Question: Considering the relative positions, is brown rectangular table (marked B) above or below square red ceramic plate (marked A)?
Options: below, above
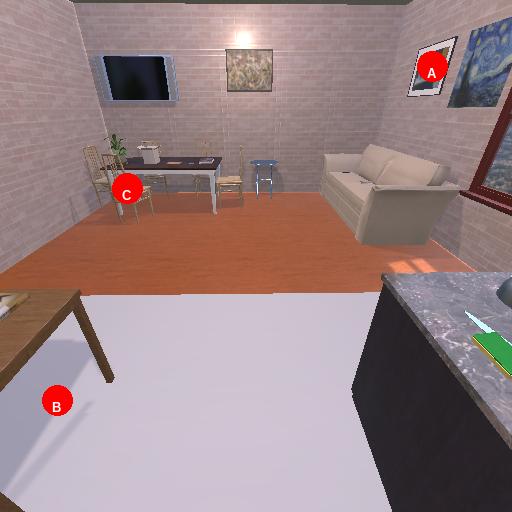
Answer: below